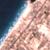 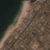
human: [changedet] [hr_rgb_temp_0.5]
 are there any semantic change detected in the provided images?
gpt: No change was made.